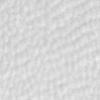
Label: no_change